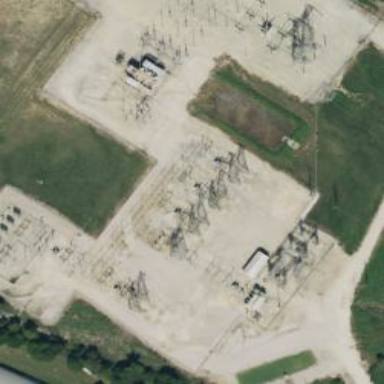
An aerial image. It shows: Switch used for power control.